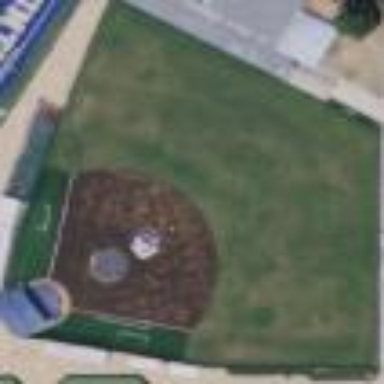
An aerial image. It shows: Baseball pitch for leisure land activities.